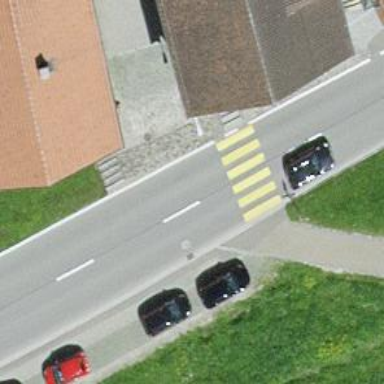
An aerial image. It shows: Uncontrolled crossing on the road.